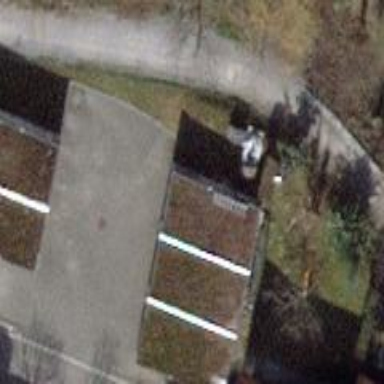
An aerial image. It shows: Group of garages.